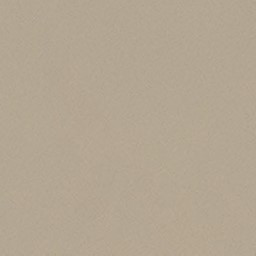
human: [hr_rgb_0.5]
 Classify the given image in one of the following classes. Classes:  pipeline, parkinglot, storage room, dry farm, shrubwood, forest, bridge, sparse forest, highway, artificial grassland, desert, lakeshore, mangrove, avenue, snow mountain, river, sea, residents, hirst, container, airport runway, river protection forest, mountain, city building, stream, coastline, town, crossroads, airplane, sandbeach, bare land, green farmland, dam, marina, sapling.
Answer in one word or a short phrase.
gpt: desert